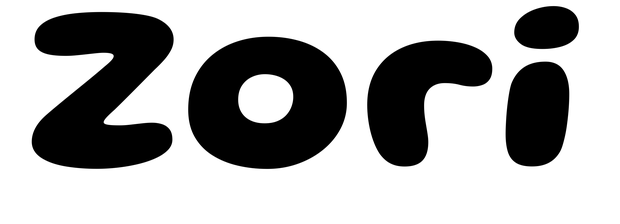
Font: Gluten_Bold